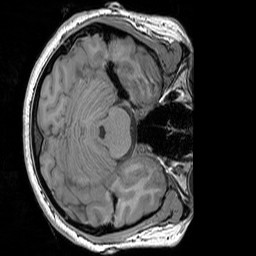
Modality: T1w
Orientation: axial
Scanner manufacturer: siemens
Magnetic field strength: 3 T
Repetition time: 1.83 s
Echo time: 0.00303 s